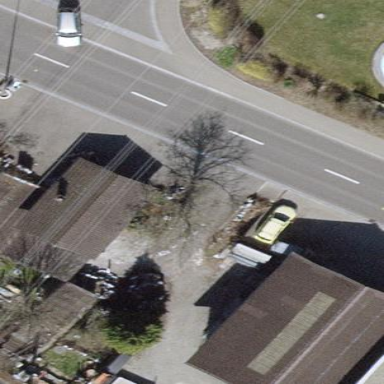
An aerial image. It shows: Hut.